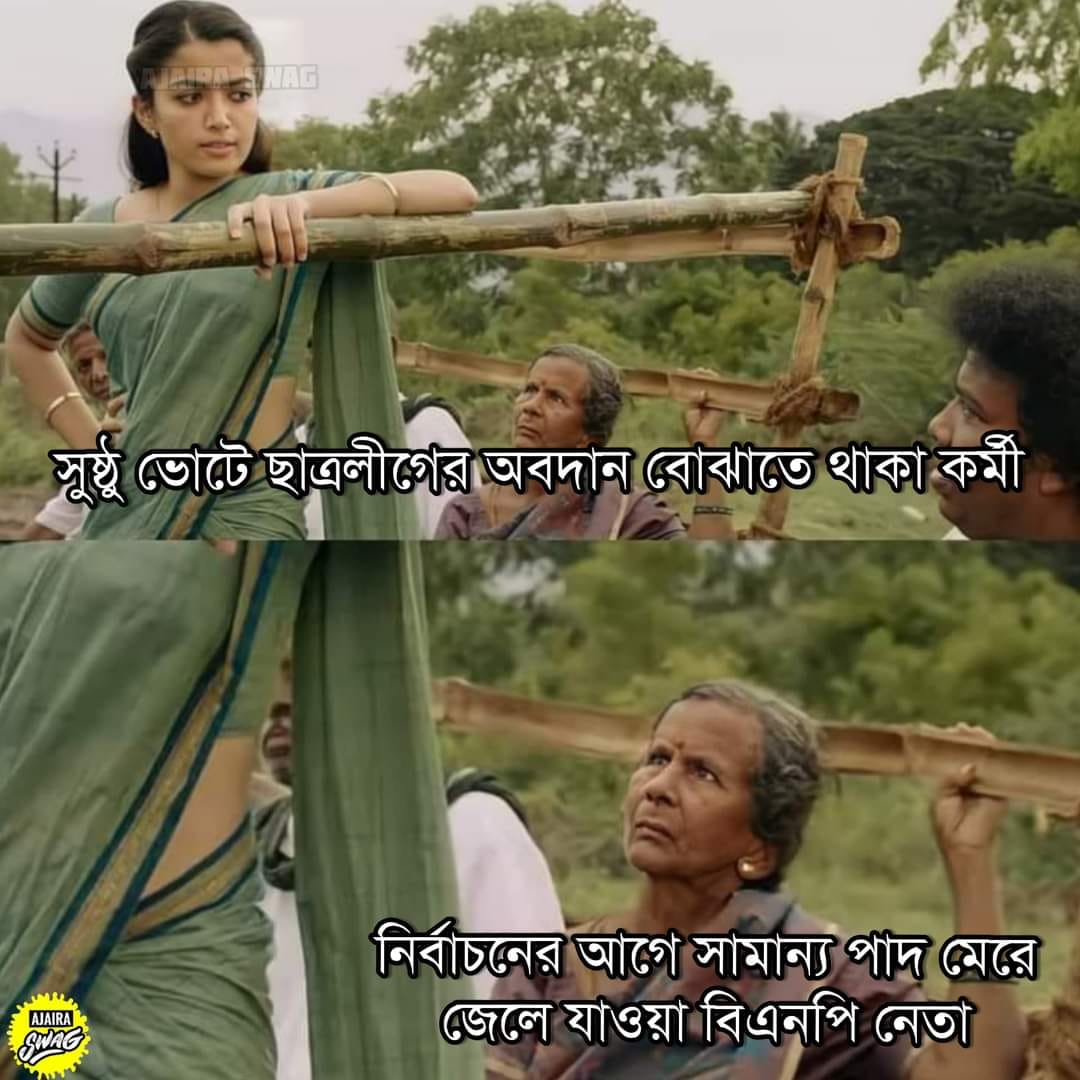
Text: সুষ্ঠু ভোটে ছাত্রলীগের অবদান বোঝাতে থাকা কর্মী নির্বাচনের আগে সামান্য পাদ মেরে জেলে যাওয়া বিএনপি নেতা
Label: Hate
Hate category: Political
Targeted group: Organization